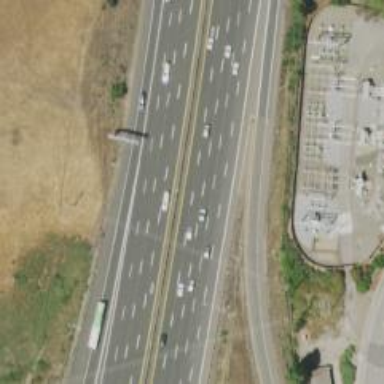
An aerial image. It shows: View of motorway.